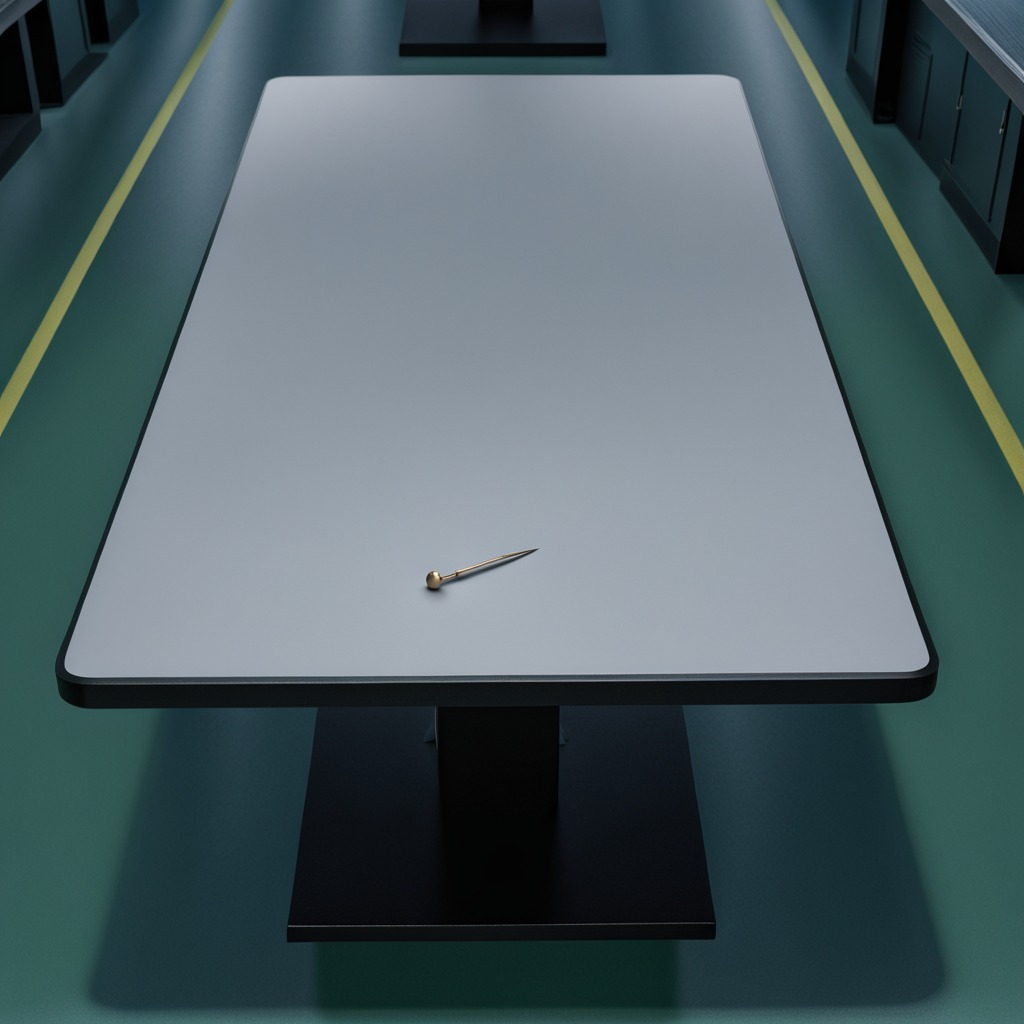
A nail is lying on the table.